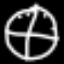
Label: clock